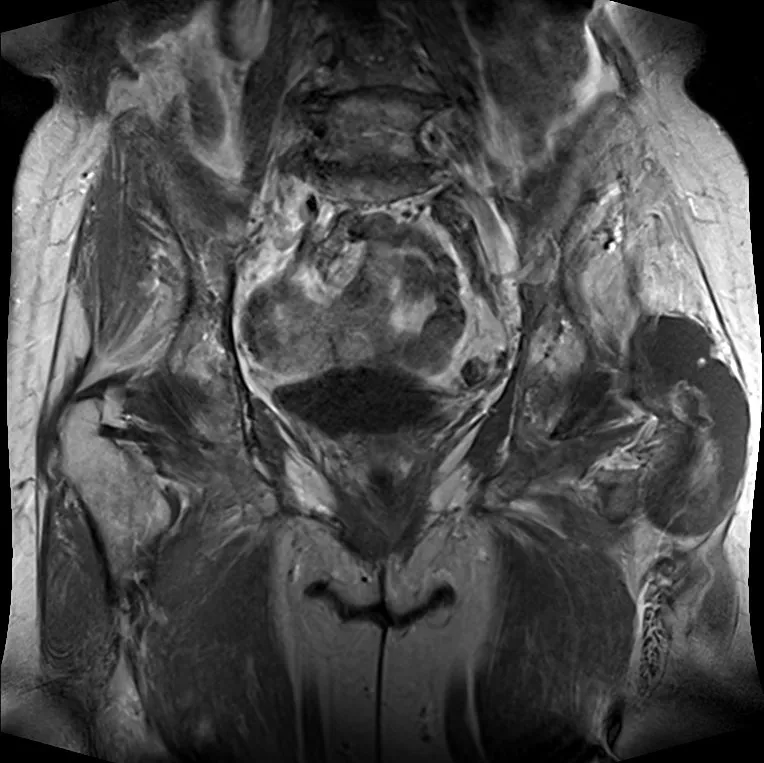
T-1 native coronal plane exhibiting the enlarged bursa trochanteria containing PVNS-soft-tissue.
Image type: radiology (mri)